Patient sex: M
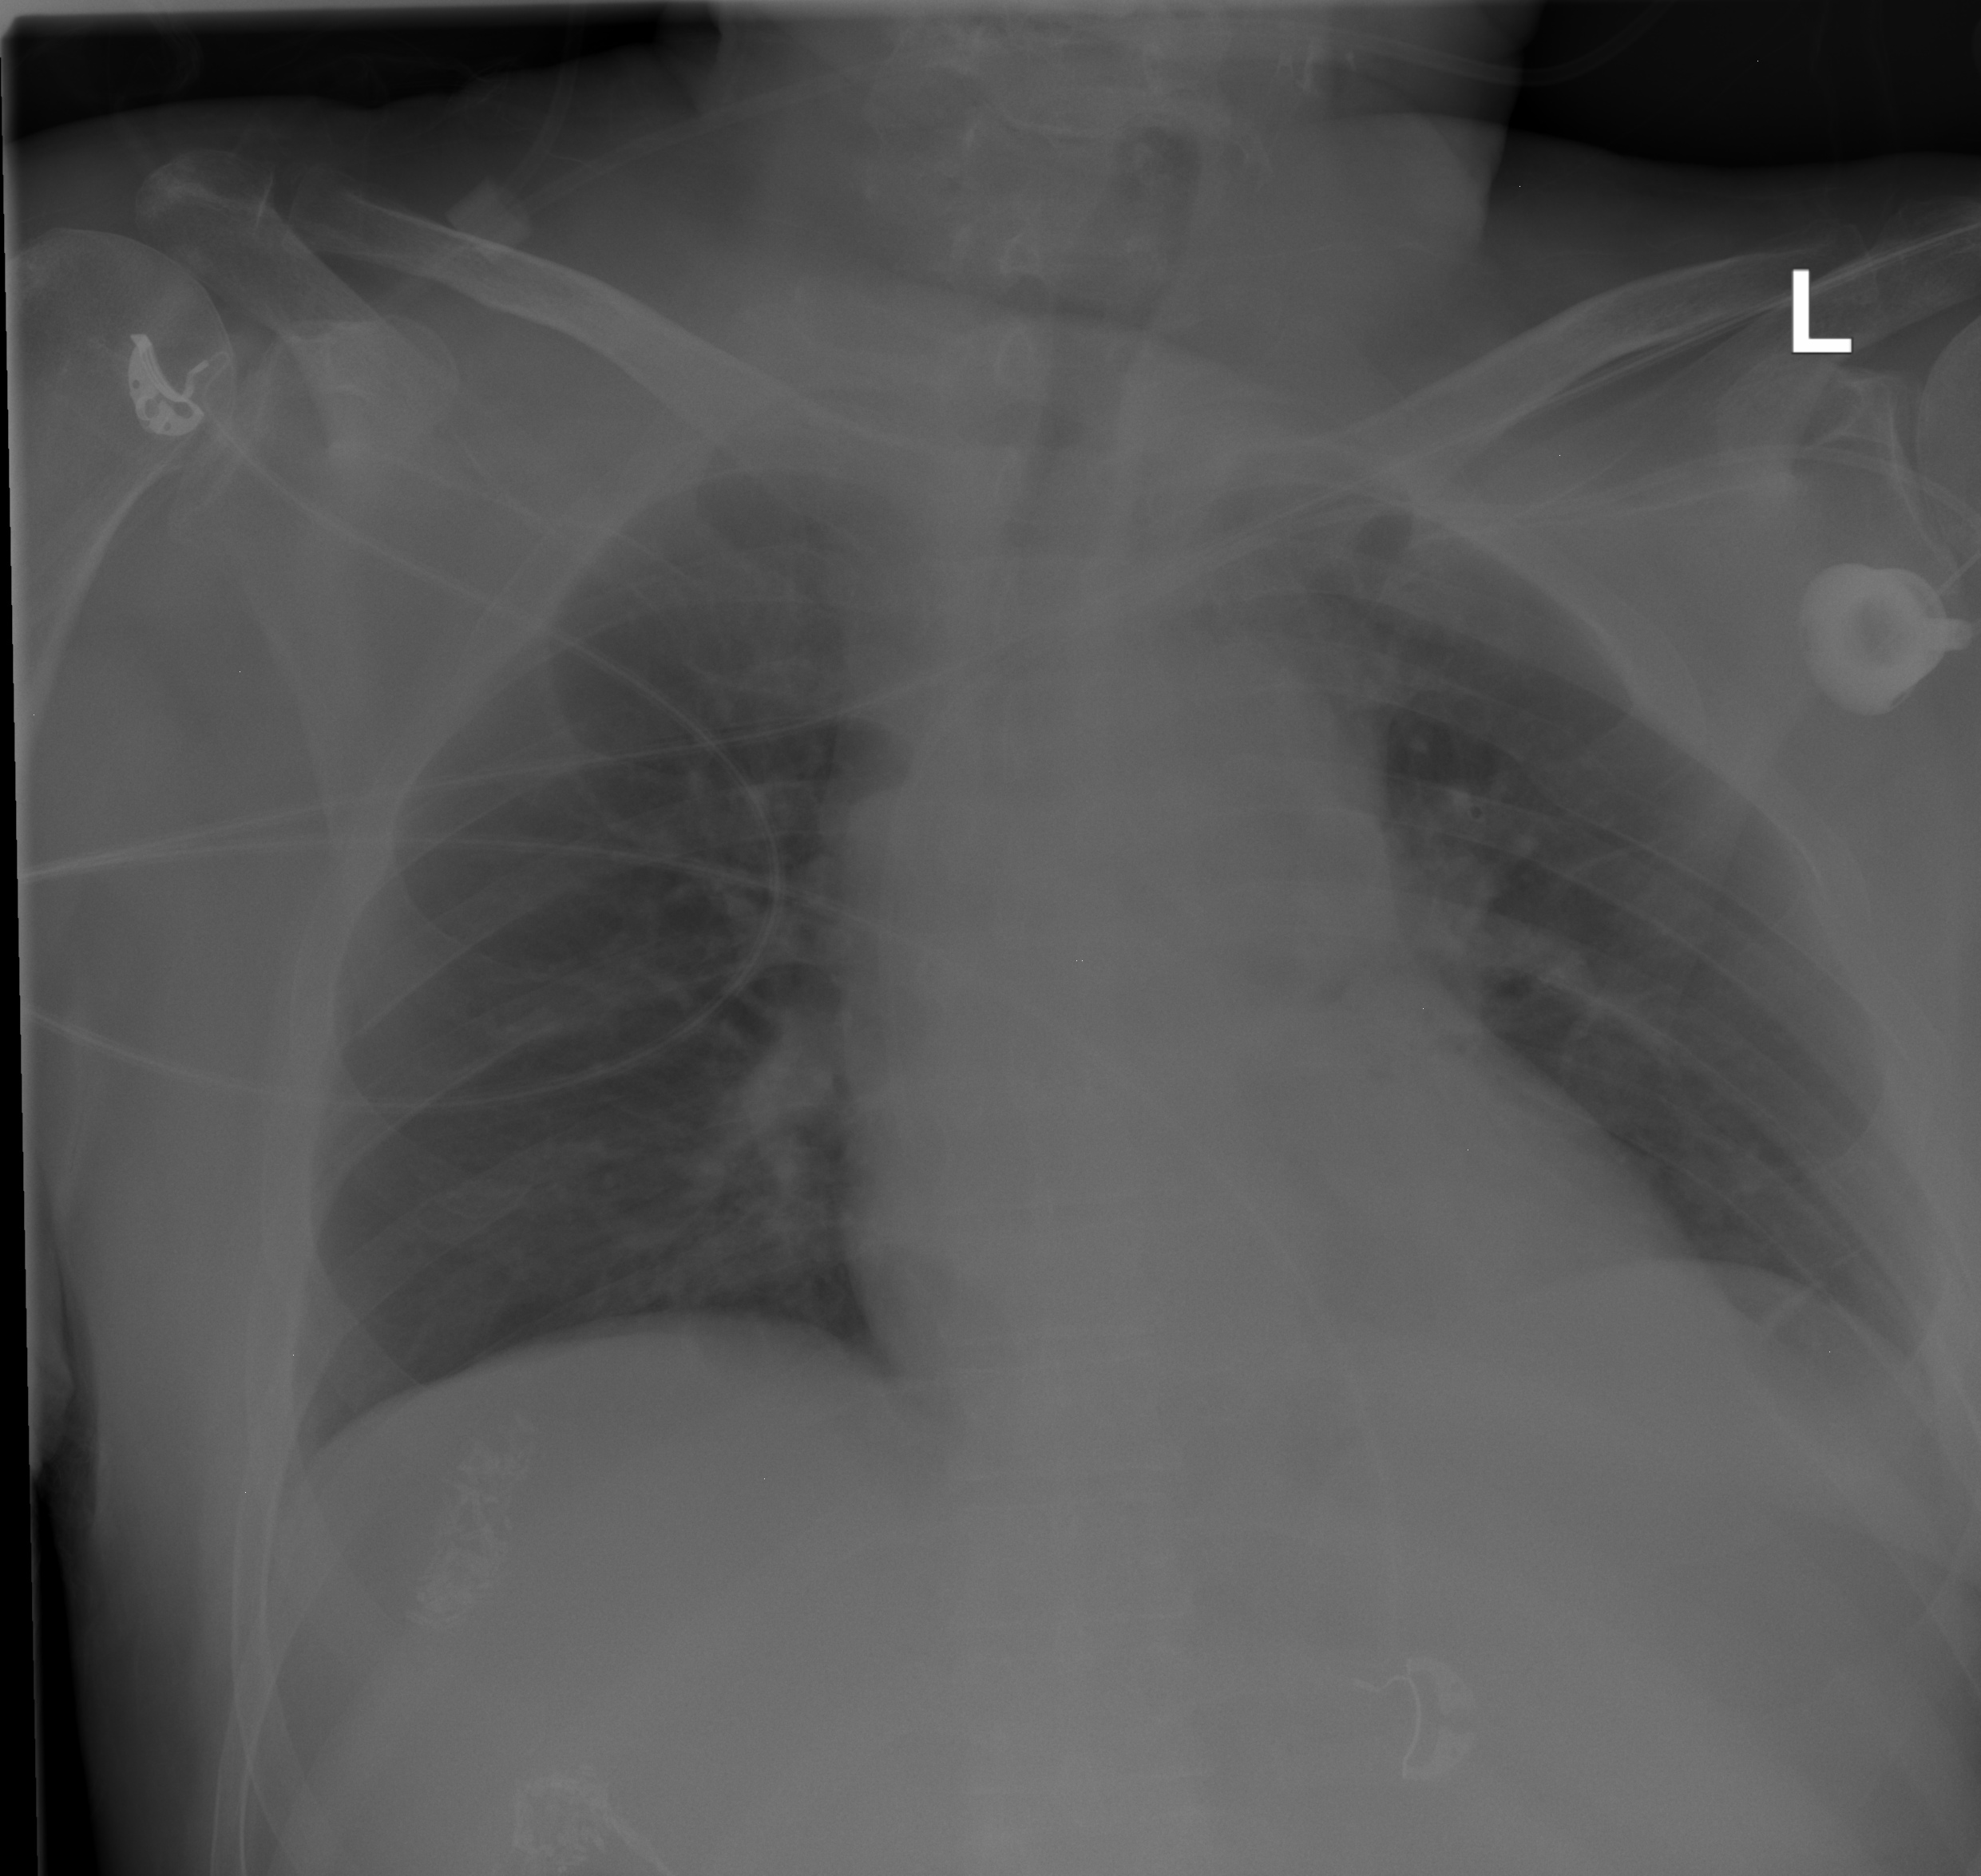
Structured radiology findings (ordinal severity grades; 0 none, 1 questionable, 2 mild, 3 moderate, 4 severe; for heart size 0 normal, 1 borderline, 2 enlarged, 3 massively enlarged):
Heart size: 2
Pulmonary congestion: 2
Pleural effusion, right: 0
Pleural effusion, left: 0
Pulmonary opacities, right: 0
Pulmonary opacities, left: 0
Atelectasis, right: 0
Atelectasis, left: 0